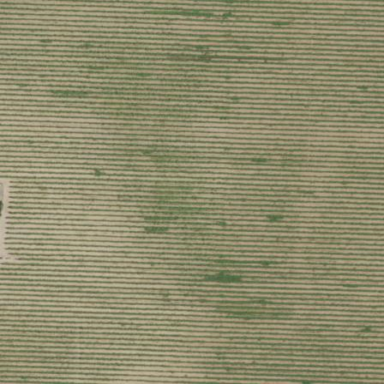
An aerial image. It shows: Beautiful vineyard in the countryside.